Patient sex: M
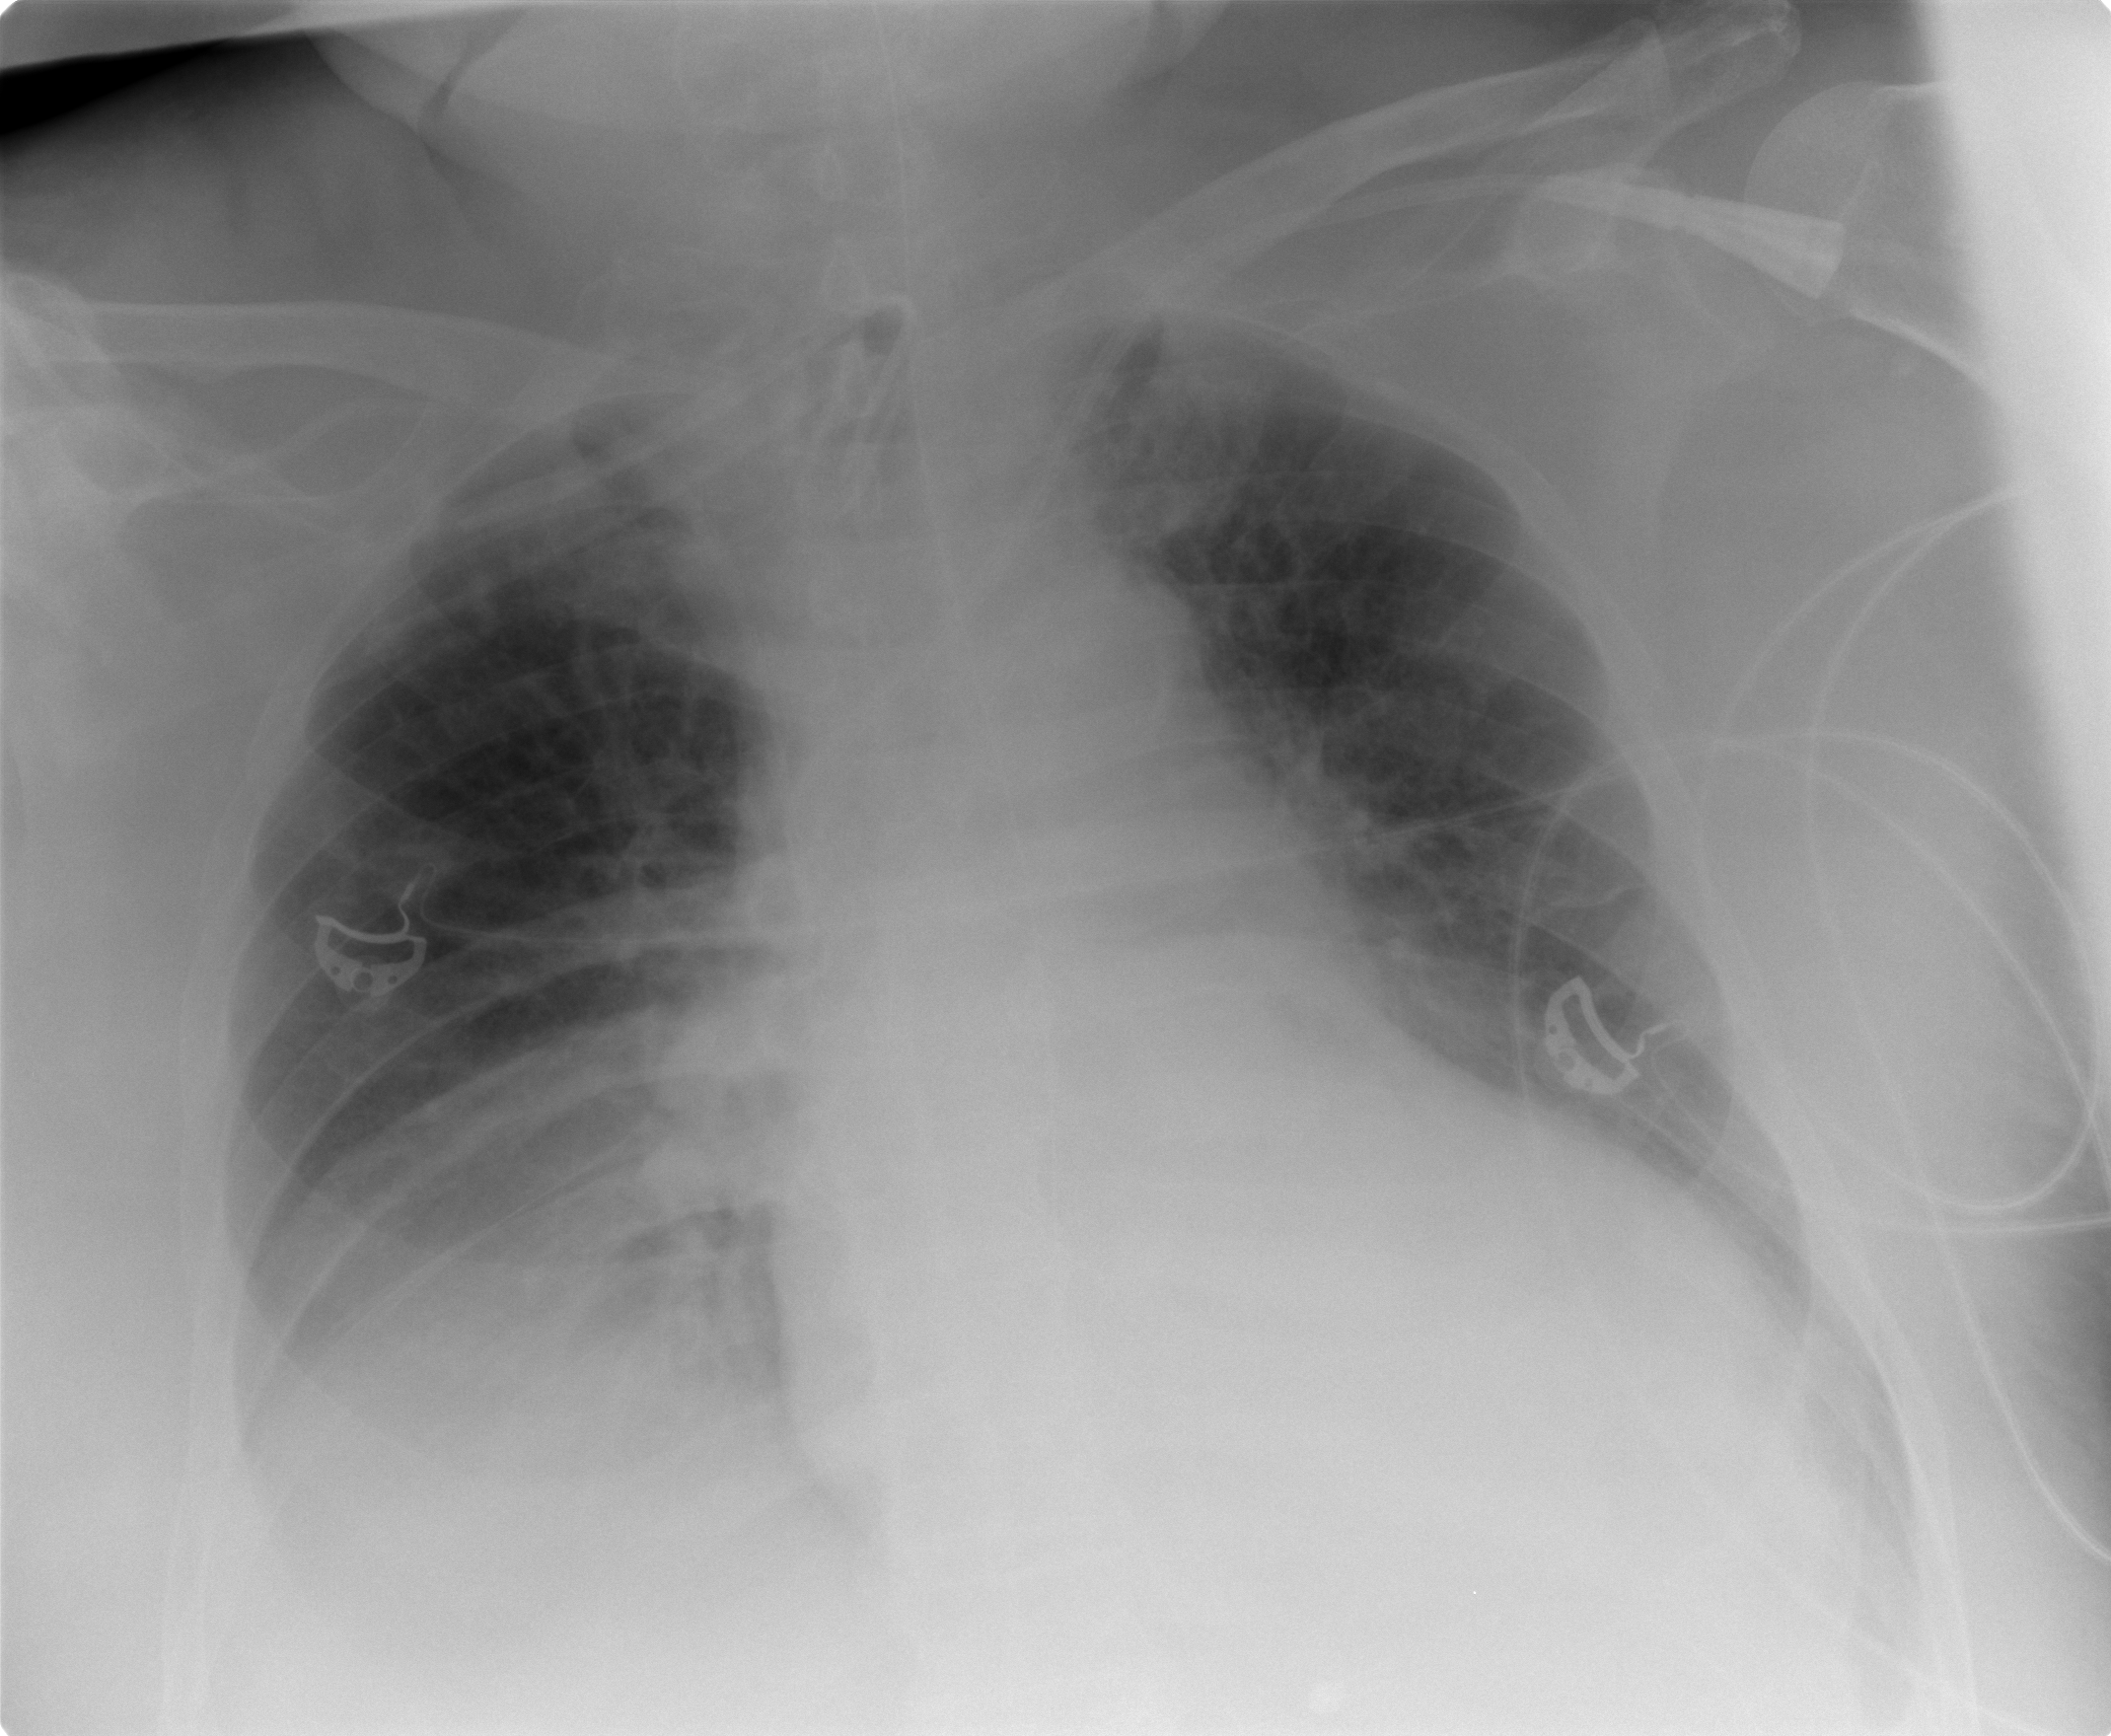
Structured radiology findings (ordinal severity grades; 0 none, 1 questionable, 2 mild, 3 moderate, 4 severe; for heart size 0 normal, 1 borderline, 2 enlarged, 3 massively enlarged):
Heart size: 2
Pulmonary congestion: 2
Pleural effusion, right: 3
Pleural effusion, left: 2
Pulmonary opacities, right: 1
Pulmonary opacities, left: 2
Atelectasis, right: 3
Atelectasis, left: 2